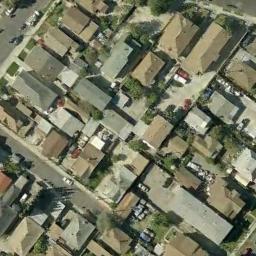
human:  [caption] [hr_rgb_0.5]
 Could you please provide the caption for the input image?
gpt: There are many roads and neatly arranged houses and trees in densely populated areas .

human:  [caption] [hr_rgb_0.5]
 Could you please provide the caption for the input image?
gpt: A dense residential area has lots of houses arranged neatly .

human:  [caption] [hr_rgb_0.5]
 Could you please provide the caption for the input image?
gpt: The dense residential is next to some trees .

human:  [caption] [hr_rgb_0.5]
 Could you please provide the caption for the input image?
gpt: Most of the houses are next to each other .

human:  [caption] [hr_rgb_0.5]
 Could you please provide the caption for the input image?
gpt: There are houses arranged irregularly on a dense residential area .